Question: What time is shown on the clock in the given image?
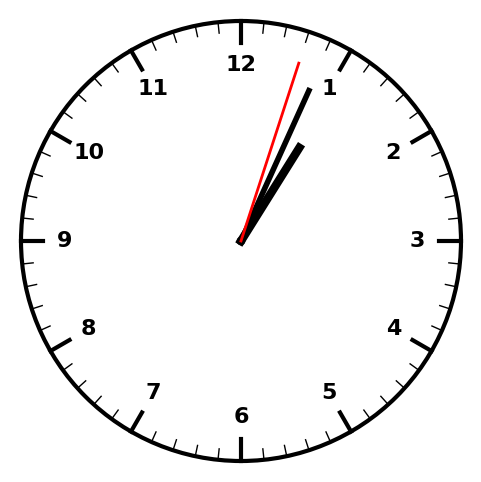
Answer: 01:04:03